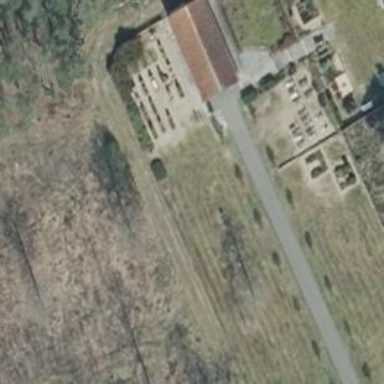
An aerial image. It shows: Cemetery.